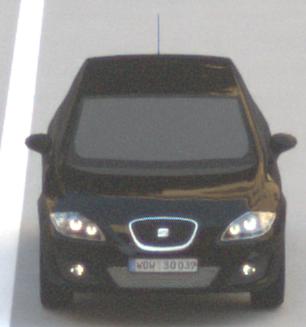
Make: SEAT
Model: Leon 1.4
Detailed model: Leon (1P)
Model produced from: 2009/04
Model produced until: 2010/08
Doors: 5
Color: black
Road condition: dry road
Daytime: morning or afternoon
Contrast: low contrast